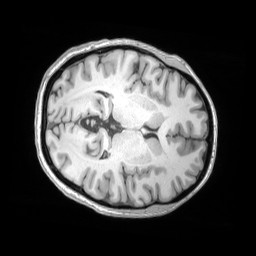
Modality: T1w
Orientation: axial
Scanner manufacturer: siemens
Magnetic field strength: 3 T
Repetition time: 2.53 s
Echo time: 0.00169 s